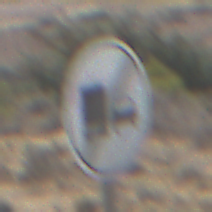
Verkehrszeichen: EndeUeberholverbotKraftfahrzeuge
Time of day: Midday
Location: Outdoor (Nature)
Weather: Clear
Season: NotSpecified
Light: Natural